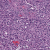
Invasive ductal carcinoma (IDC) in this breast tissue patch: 1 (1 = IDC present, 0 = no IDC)